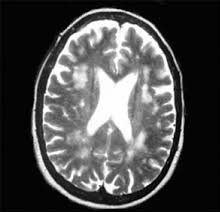
Label: notumor